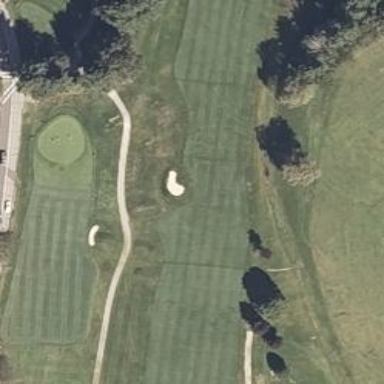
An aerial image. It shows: Grassy area designated as golf fairway.